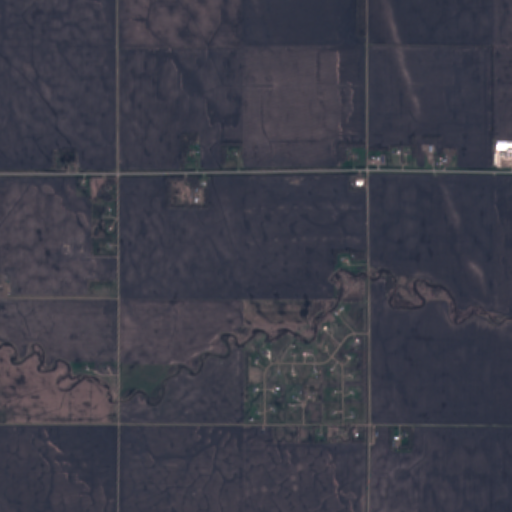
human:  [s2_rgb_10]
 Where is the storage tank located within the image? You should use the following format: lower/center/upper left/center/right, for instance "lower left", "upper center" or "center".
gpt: The storage tank is located in the upper right of the image.
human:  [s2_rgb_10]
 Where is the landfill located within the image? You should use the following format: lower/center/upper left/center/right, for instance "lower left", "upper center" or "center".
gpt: There is no landfill in the image.